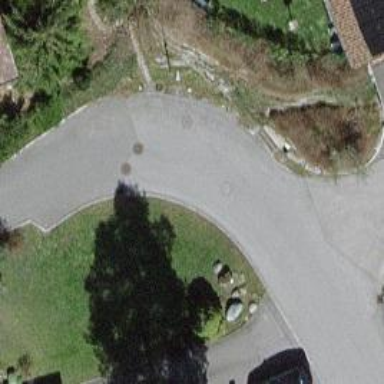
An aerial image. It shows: Paved residential road.